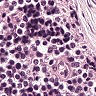
Metastatic tissue present: no